Question: I have created a <URL> with ASP.NET using Visual Studio and Web Matrix. It's pretty basic, and is a "one-trick pony" you might say - it allows you to read various works by Mark Twain where the text is colorized based on who is "talking."
Since in some cases there may be dozens of "voices" and thus that many colors used, this can be a challenge for the reader to remember which color goes with which character (although there is a popup/hover hint that tells you). I have a "Dialog Colorization Table" near the beginning of each work (Huck Finn, Tom Sawyer, Roughing It, and Innocents Abroad are the works currently finished).
However, if a person forgets/doesn't know about the hover hints telling them who the speaker is, they may feel compelled to scroll all the way back to the top to remind themselves of who is "sky blue" etc. Obviously an irritating endeavor.
A friend (actually, an author of several books about Twain with whom I've been corresponding) recommended affixing the "voice table" to the side of the page, like so:

I think this is a great idea, but don't know how difficult this will be to put into practice. Currently, the "free area" on the margins are simply that - wide margins. I don't know enough about HTML and CSS (and jQuery?) to know how involved converting this "blank space" to a fixed area for the "Dialog Colorization Table".
Is it possible to make this change/addition without too much trouble? If so, how?
## UPDATE
Of course, this would mean having to swap out the particular "fixed table" each time the user changed documents (the list for Huck Finn is not the same as the list for Tom Sawyer, etc.)
Perhaps the thing to do is to pop up the entire "voice table" in the "OnHover" event, somehow highlighting the current one. e.g., if Tom was speaking, make the "This is Tom Sawyer speaking" row in the table bold, or some such)
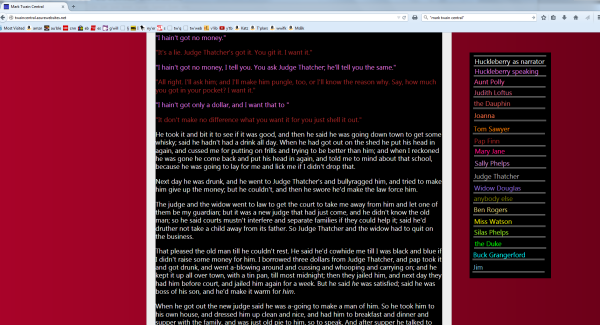
Answer: Simple result made in Fiddle (demonstration only): <URL>
Currently your website has a content width of 960px. The stylesheet which you are using, contains the following code:
'''
.content-wrapper {
margin: 0 auto;
max-width: 960px;
}
'''
If you would like to add a sidebar, you've first got to extend the width of the content-wrapper class. Replace the lines mentioned above, in your stylesheet, with the following:
'''
.content-wrapper {
margin: 0 auto;
max-width: 1180px;
}
'''
You've now got 220 extra pixels available for your sidebar.
Then you've got to create a extra stylesheet-division for your sidebar. You can do this by adding the following code to your stylesheet:
'''
#sidebar_right {
background: #000;
width: 200px;
height: auto;
top: 20%;
position: fixed;
display: inline-block;
margin-left: 20px;
}
'''
Also add the 'tabs' stylesheet-division to the stylesheet, since I've noticed this div isn't declared yet. We have to float the content to the left side. You can do this by adding the following code to your stylesheet:
'''
#tabs{
width: 960px;
height: auto;
float: left;
}
'''
Then you've got to add the sidebar div class to your .html page. Use the following code after you've closed the div , probably on line 113 in your HTML file:
'''
<div id="sidebar_right">&nbsp;</div>
'''
After that, replace the nbsp with the ul element and it's li elements like:
'''
<ul>
<li><a href="joanna.html" title="Description">Joanna</a></li>
<li><a href="joanna2.html" title="Description">Joanna2</a></li>
</ul>
'''
If you would like to style this, you can do this by adding the following code to the stylesheet:
'''
#sidebar_right ul{
padding:20px;
float: left;
}
#sidebar_right ul li{
list-style: none;
}
#sidebar_right ul li a{
height: 25px;
width: 160px;
color: #FFF;
text-decoration: none;
font-weight: bold;
}
'''
Also see <URL> for extra information about the ul and li elements.